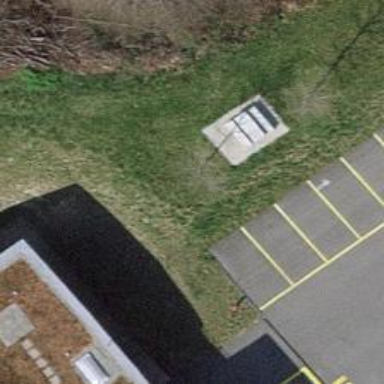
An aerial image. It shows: Picnic table made of concrete.